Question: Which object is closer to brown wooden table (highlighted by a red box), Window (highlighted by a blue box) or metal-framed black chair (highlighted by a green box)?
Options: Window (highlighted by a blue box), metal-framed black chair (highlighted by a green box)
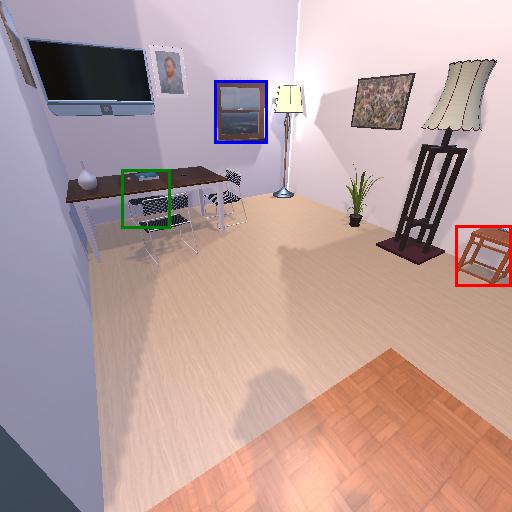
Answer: Window (highlighted by a blue box)